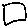
Label: square